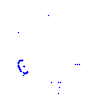
Particle: kaon